Question:
I have modified the OpenCV demo application "matching_to_many_images.cpp" to query a image (left) to a frames from the webcam (right). What have gone wrong with the top right corner of the first image?
We think this is related to another problem we have. We begin with an empty database and we only add unique (features that not match the features in our database) but after adding only three features, we get a match on all new features....
we are using:
SurfFeatureDetector surfFeatureDetector(400,3,4);
SurfDescriptorExtractor surfDescriptorExtractor;
FlannBasedMatcher flannDescriptorMatcher;
Complete code can be found at: <URL>
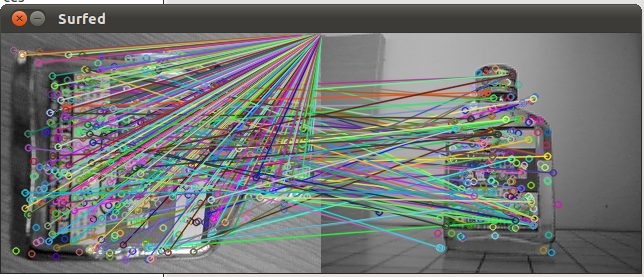
Answer: I think this has to do with the border keypoints. The detector detects the keypoints, but for the SURF descriptor to return consistent values it needs pixel data in a block of pixels around it, which is not available in the border pixels. You can use the following snippet to remove border points after keypoints are detected but before descriptors are computed. I suggest using borderSize of 20 or more.
'''
removeBorderKeypoints( vector<cv::KeyPoint>& keypoints, const cv::Size imageSize, const boost::int32_t borderSize )
{
if( borderSize > 0)
{
keypoints.erase( remove_if(keypoints.begin(), keypoints.end(),
RoiPredicatePic((float)borderSize, (float)borderSize,
(float)(imageSize.width - borderSize),
(float)(imageSize.height - borderSize))),
keypoints.end() );
}
}
'''
Where RoiPredicatePic is implemented as:
'''
struct RoiPredicatePic
{
RoiPredicatePic(float _minX, float _minY, float _maxX, float _maxY)
: minX(_minX), minY(_minY), maxX(_maxX), maxY(_maxY)
{}
bool operator()( const cv::KeyPoint& keyPt) const
{
cv::Point2f pt = keyPt.pt;
return (pt.x < minX) || (pt.x >= maxX) || (pt.y < minY) || (pt.y >= maxY);
}
float minX, minY, maxX, maxY;
};
'''
Also, approximate nearest neighbor indexing is not the best way to match features between pairs of images. I would suggest you to try other simpler matchers.